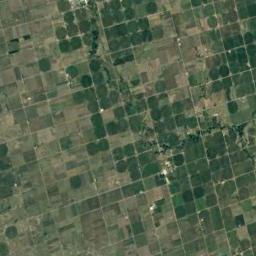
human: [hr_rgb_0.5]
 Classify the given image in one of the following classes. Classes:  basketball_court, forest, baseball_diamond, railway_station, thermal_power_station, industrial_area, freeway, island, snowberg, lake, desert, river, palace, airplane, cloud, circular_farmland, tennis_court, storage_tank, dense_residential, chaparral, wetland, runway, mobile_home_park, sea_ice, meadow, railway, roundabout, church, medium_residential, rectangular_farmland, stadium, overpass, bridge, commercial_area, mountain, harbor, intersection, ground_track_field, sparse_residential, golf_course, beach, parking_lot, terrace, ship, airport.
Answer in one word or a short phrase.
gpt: circular_farmland